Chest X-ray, AP view. Patient: 57 years old, sex F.
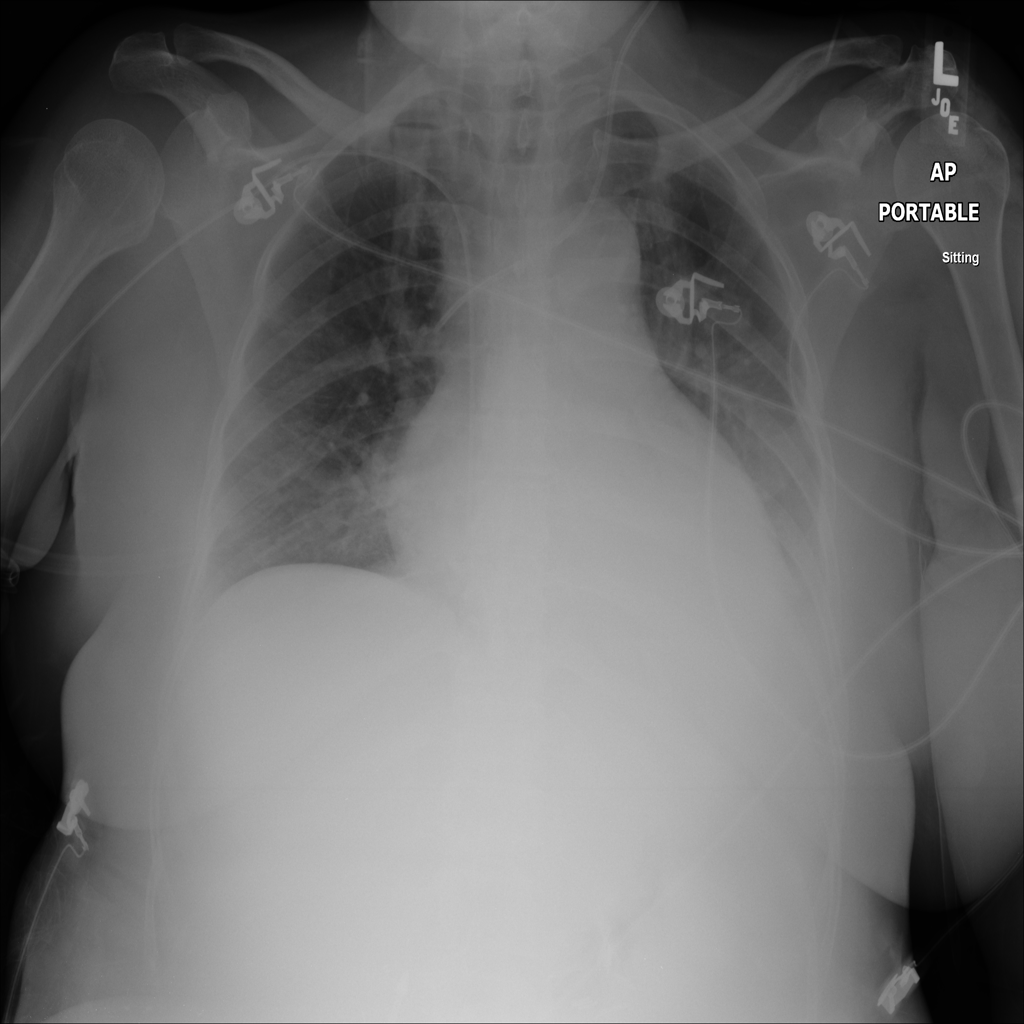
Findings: Consolidation, Infiltration